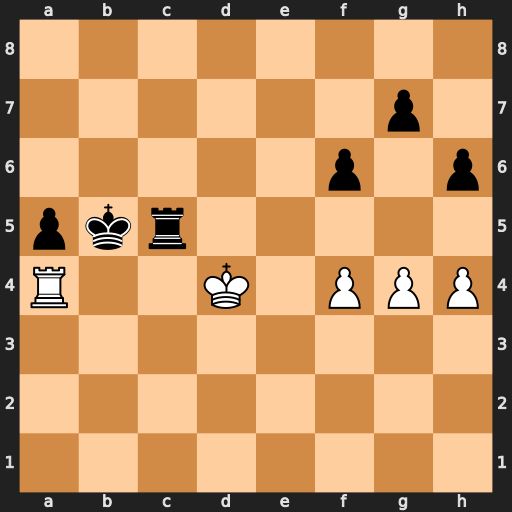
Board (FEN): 8/6p1/5p1p/pkr5/R2K1PPP/8/8/8
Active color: w
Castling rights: -
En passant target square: -
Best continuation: Rxa5+ Kxa5 Kxc5